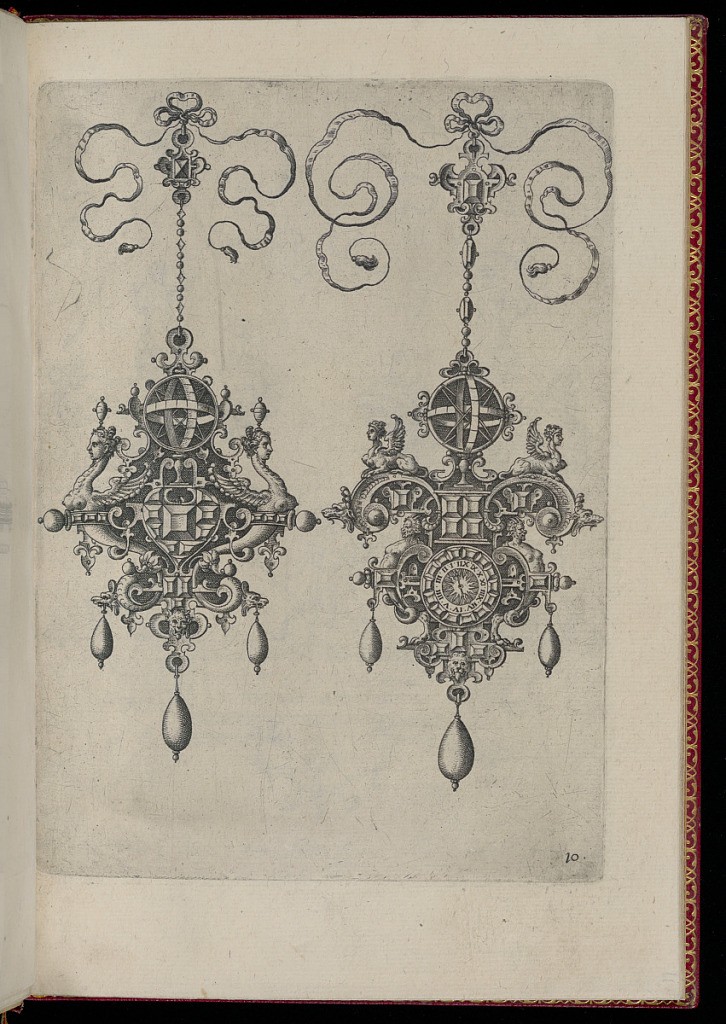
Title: Two Pendant Designs
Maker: Hans Collaert the Elder, Flemish, ca. 1530 - 1581
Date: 1581
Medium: Engraving on paper
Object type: Print
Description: Two designs for pendants suspended from ribbons with a bow knots. Strapwork forms the pendant cartouches. Each has three drop pearls, and an astrolabe flanked by griffins. The design at right includes a clock. The plate is numbered.